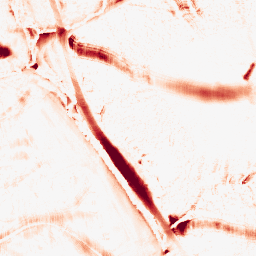
Category: morphological
Decomposition family: morphological_ellipse
Decomposition parameters: operation: opening
width: 30
height: 20
Upsampling method: quintic
Upsampling parameters: scale: 4
Upsampling scale: 4